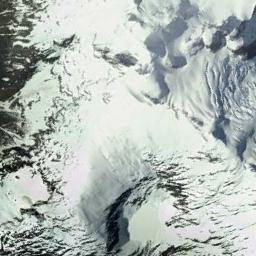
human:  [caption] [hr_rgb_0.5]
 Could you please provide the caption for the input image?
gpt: A snow-covered mountain covered in large areas .

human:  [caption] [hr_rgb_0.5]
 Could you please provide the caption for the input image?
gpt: There is snow on the part of the snowberg .

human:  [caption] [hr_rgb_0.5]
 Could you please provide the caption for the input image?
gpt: The snowberg has some valley glaciers and a cirque also is in the snowberg .

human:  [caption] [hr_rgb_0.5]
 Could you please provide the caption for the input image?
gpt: The snow berg is consist of bare land and white snow .

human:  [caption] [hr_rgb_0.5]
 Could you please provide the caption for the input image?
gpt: The snowberg is covered with snow .